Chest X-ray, PA view. Patient: 63 years old, sex M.
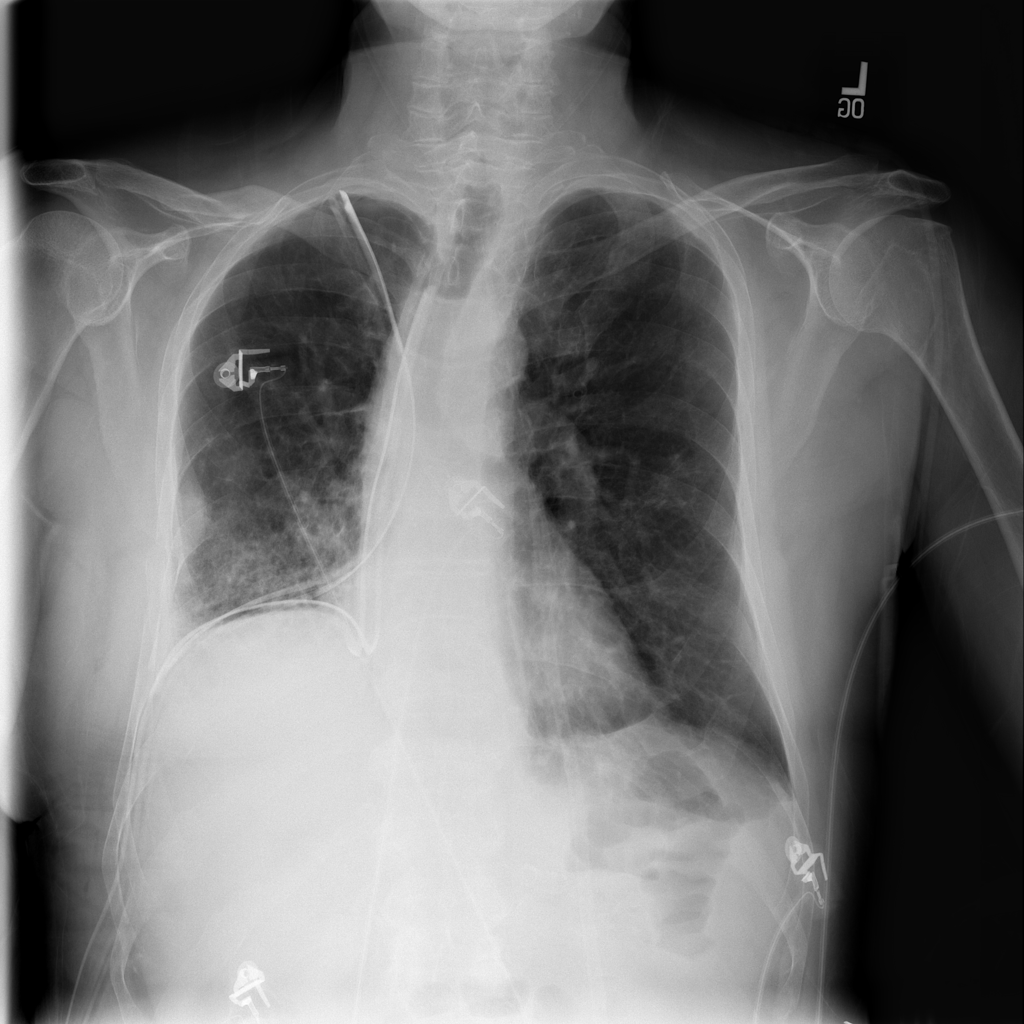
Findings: No Finding